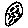
Label: moon